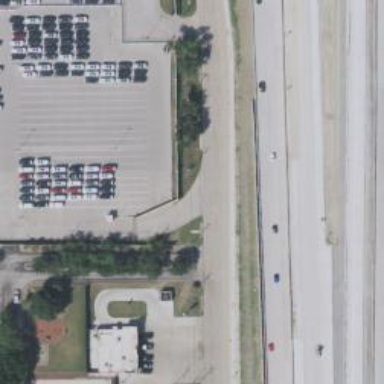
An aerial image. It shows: Secondary road with frontage road.